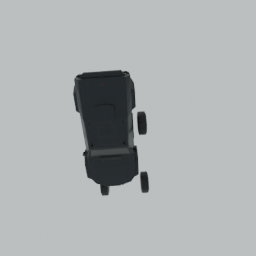
Label: mechanical